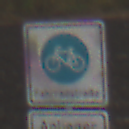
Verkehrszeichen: BeginnFahrradstrasse
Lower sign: PersonengruppenFrei1
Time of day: MorningAfternoon
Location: Outdoor (Nature)
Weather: Overcast
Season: NotSpecified
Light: Natural